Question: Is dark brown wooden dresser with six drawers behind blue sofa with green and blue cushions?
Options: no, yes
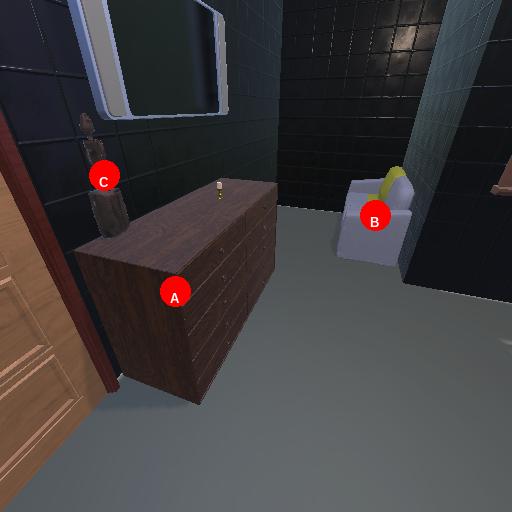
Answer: no